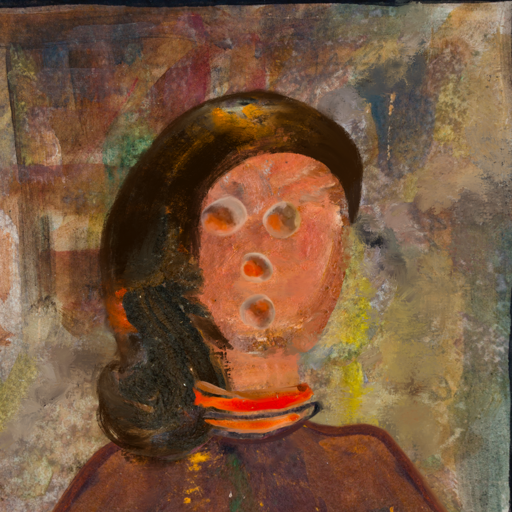
Background: Mosgoul, Head And Neck Front: Boggyland, Face Front: Rupkatha, Bust: Comrade, Hair Front: Gypsy_Queen, Head Accessory: Blank, Second Necklace: Blank, Necklace: Experience, Baby: Blank